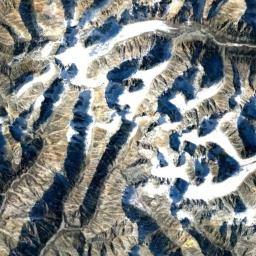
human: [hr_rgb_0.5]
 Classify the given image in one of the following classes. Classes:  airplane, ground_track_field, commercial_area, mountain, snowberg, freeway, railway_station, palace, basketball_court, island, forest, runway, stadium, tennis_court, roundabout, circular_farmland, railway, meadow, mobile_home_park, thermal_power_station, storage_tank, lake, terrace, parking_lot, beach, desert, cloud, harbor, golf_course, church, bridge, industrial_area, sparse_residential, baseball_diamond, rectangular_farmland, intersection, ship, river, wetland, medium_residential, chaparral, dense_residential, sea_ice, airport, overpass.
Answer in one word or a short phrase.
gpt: snowberg